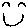
Label: smiley face